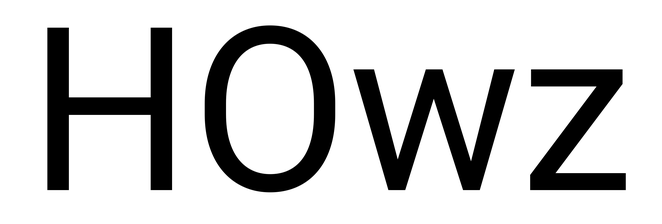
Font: Roboto_Regular